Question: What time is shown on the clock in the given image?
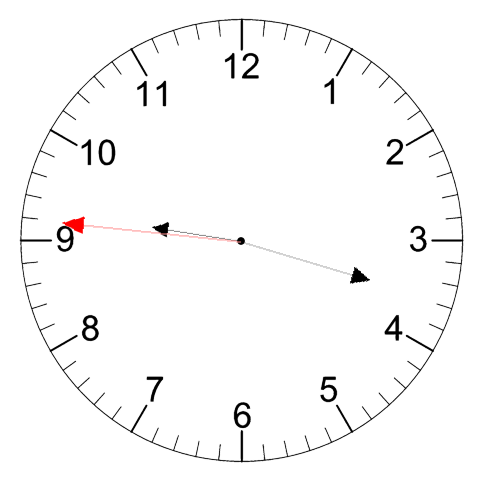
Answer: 09:17:46